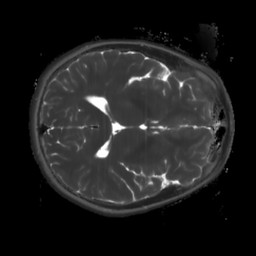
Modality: T2map
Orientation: axial
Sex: male
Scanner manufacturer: siemens
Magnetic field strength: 3 T
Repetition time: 4 s